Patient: sex M, age 57
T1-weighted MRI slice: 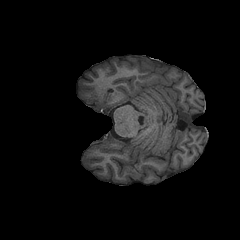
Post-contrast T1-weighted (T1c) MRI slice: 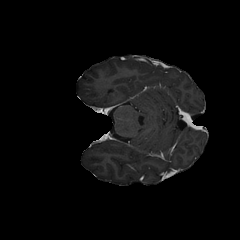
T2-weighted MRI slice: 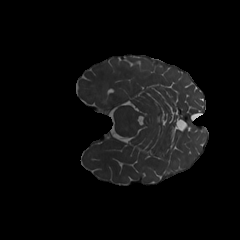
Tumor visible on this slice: no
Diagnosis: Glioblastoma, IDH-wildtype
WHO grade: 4